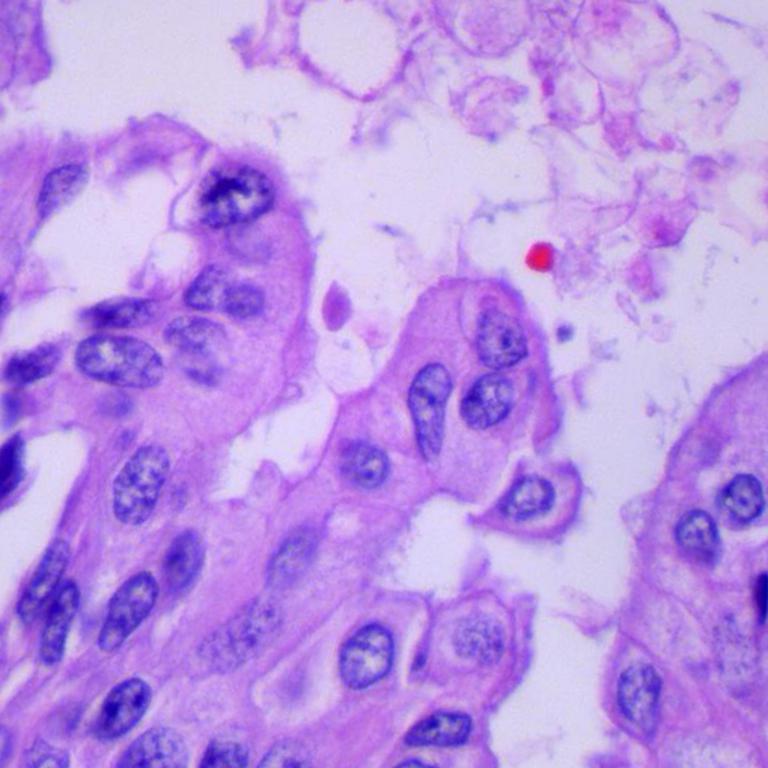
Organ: lung
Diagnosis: adenocarcinomas